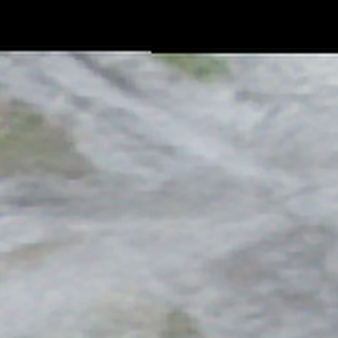
Label: other